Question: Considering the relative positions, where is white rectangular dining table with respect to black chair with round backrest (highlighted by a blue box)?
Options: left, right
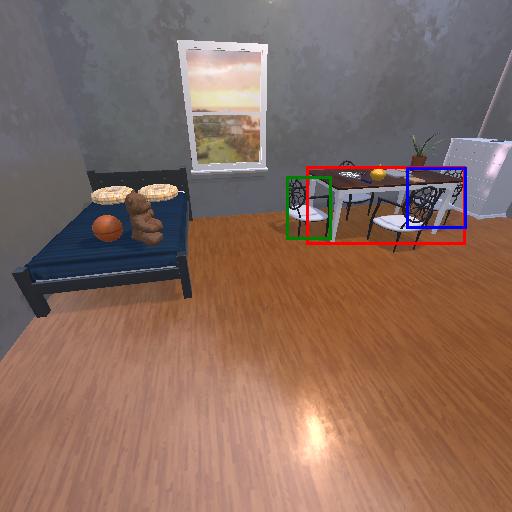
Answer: left